Question: I am working on a SaaS application. We take Go etc as reference.
- -
Our SaaS architecture is as follows:

- - -
How to achieve this functionality?
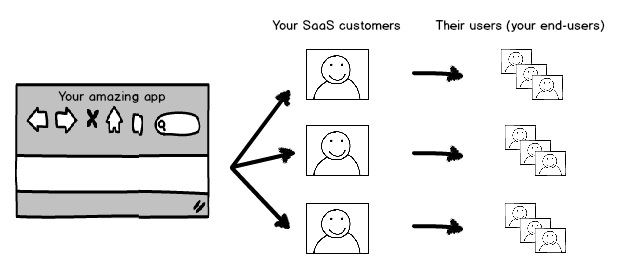
Answer: For this you have to go through few configuration options.
1. Configure DNS: Create sub-domain with *. (ask you host)
2. You have to configure apache or .htaccess to point all requests coming to your domain point to same directory.
3. Database Setting: Try to learn how to use multiple database in codeigniter.
That's all. Enjoy!